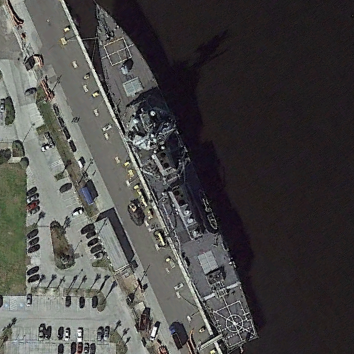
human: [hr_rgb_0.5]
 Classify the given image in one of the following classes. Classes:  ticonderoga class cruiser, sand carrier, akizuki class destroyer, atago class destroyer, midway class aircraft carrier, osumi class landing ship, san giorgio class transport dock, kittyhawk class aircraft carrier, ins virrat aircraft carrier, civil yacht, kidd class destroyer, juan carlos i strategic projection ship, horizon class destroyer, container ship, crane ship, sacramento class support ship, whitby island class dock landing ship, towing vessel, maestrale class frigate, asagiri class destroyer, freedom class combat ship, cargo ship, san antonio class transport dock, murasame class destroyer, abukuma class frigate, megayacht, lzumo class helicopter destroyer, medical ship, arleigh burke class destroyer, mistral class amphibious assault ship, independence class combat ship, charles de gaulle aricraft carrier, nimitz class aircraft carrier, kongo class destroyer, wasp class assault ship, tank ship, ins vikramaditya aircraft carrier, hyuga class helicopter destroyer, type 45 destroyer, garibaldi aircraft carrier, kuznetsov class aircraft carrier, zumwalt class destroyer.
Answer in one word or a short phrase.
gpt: Arleigh Burke class destroyer